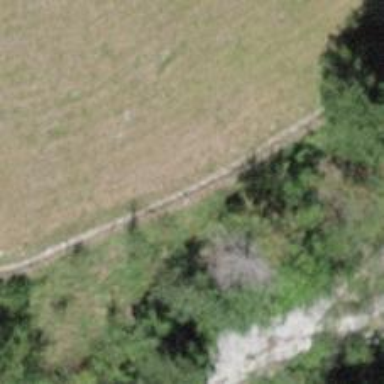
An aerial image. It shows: Earth path with excellent trail visibility.